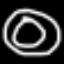
Label: donut